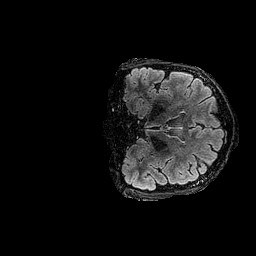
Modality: FLAIR
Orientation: coronal
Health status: ill
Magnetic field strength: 3 T